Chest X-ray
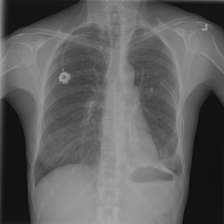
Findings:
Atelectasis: negative
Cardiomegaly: negative
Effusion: negative
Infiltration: negative
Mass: negative
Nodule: negative
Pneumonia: negative
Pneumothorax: negative
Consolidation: negative
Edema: negative
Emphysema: negative
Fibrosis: negative
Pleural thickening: negative
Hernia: negative